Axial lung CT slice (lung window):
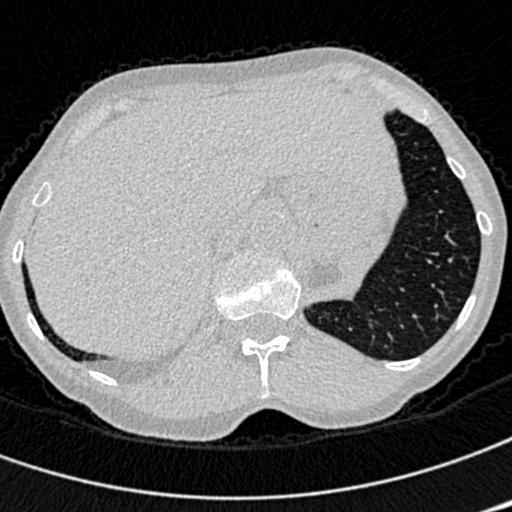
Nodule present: no